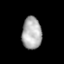
Tissue: lung
Cell type: Epithelial cells
Senescence score: 0.2307
Nuclear area (px): 616
Mean DAPI intensity: 175.071